Question: I managed to check controller for authenticate user by:
'''
before_filter :authenticate_user!, only: [:new, :edit]
'''
How can I let only users with rights 'administrator' and 'editor' edit and create the content?
I want somethng like:
'''
before_filter :current_user.rights == 'editor', only: [:new, :edit]
'''
to check current logged in user for value in db's column "rights"
btw I'm using devise and only 1 registration form for users. There is a checkbox for users 'rights' (because 'type' isn't allowed and i don't want to change that).

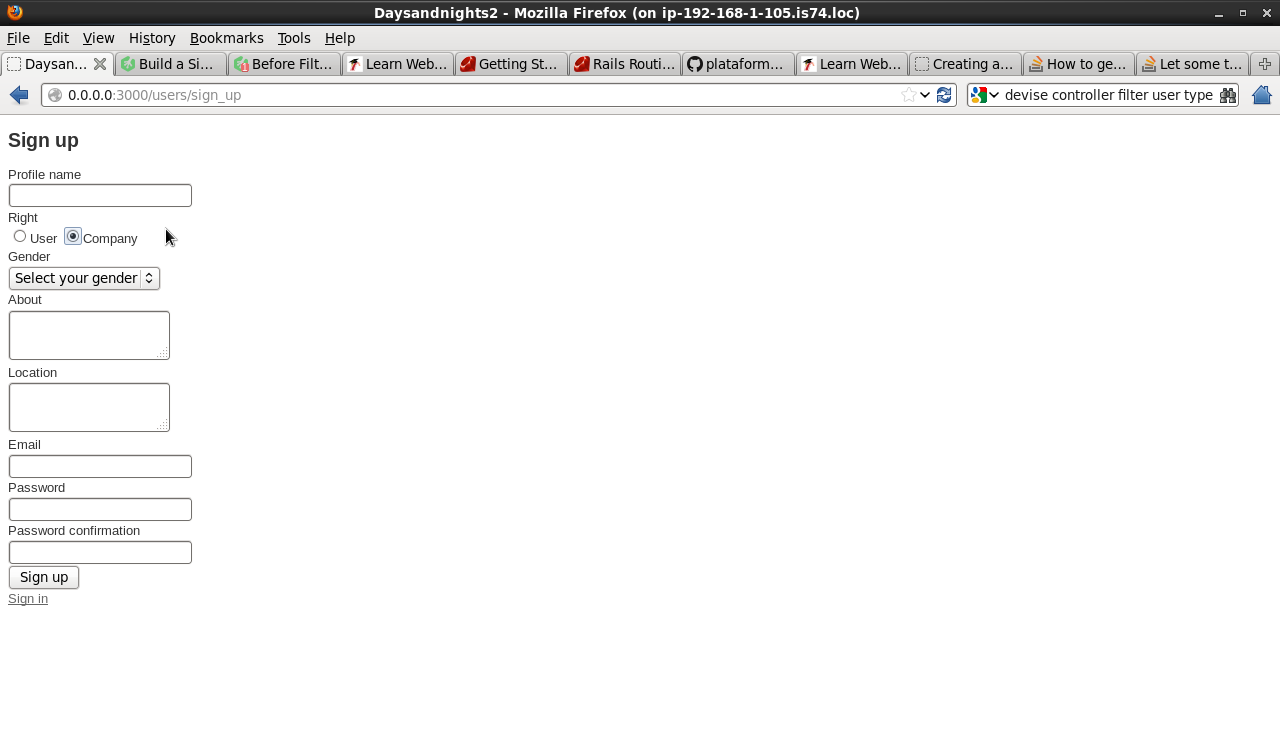
Answer: You can add another 'before_filter'
'''
before_filter :authorize_admin, :only => [...]
def authorize_admin
unless currenct_user.admin? # Add your logic here
redirect_to(root_path, :notice => 'You are not authorized') and return
end
end
'''
If there are multiple user roles and permissions, you could try <URL>